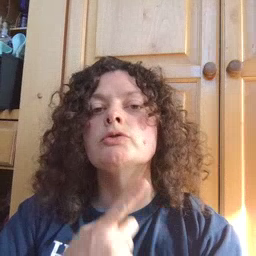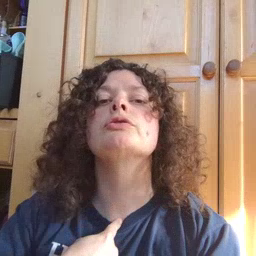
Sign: thirsty